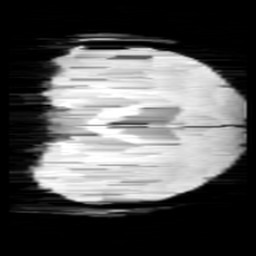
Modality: minIP
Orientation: coronal
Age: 11
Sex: female
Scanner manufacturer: siemens
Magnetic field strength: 3 T
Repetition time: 0.027 s
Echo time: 0.02 s